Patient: sex M, age 78
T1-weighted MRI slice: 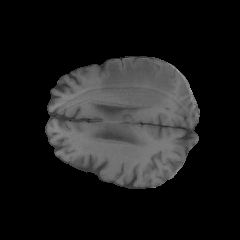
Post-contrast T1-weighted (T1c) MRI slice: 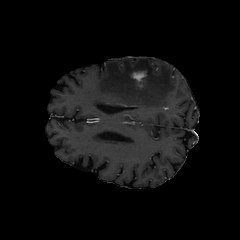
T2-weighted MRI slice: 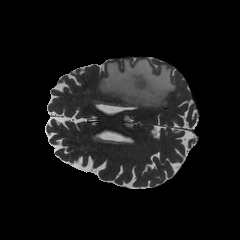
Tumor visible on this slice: yes
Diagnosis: Glioblastoma, IDH-wildtype
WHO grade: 4